Question: What I'm looking for is a formula that will do the following: (I'll be using the first row for this example):
- '5'- '5'- '5'
To clarify, for 'Shaun' it will count how many rows next to his name have '5''s across the board then put the total number of rows fitting this criterion next to his name in Column B.

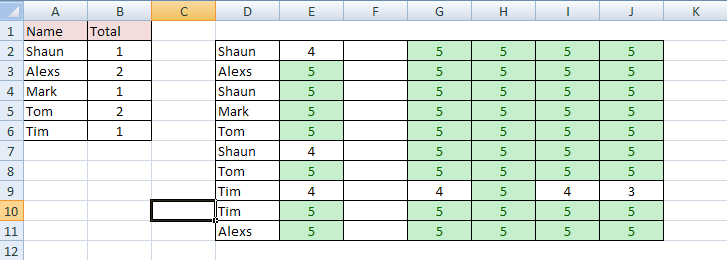
Answer: We can do this with a helper column:
Helper column, keep the name if the count of 5 equals to 5.
Enter below to 'K2' and fill down.
'''
=IF(COUNTIF(E2:J2,5)=5,D2,"-")
'''
Then we are counting how many times name appears in the helper column. Enter below to 'B2' and fill down.
'''
=COUNTIF($K$2:$K$11,A2)
'''